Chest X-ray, PA view. Patient: 32 years old, sex F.
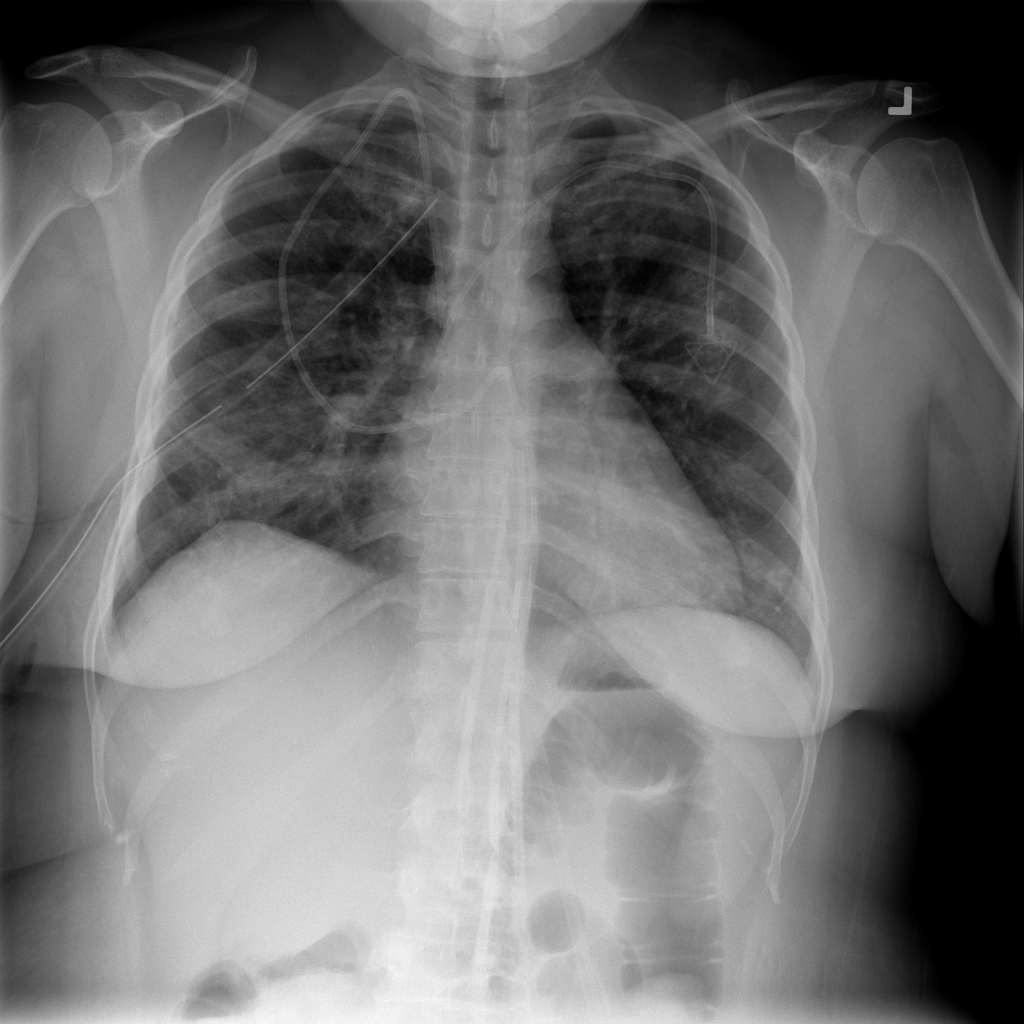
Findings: No Finding